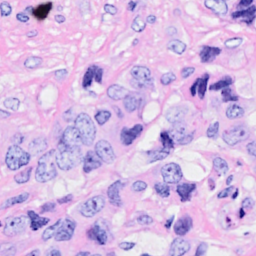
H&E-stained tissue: Breast